Question: I want to apply the border to this custom view shape

which created by many 'canvas.draw...()' in 'onDraw()'
The border that i want to create and apply to my custom view should have equal range all the way with some distance from the custom view and it should also cover small circle in each slice.
Any idea how to make this?
Thanks.
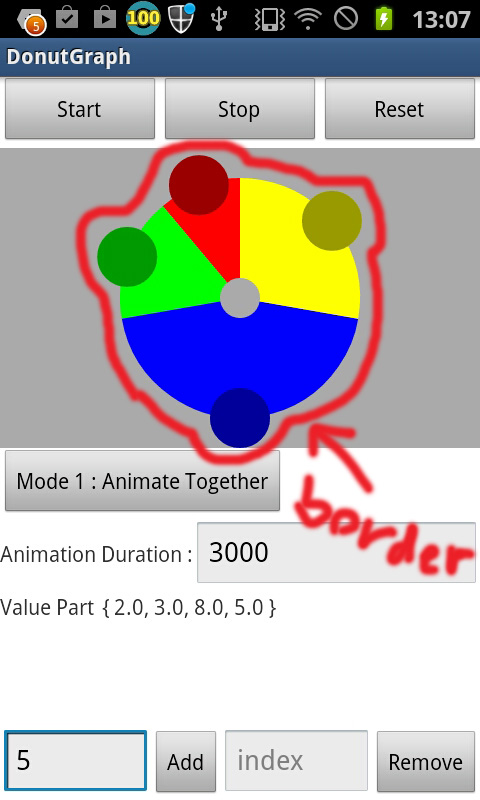
Answer: This isn't so much an answer, but more of a recommendation. Take a look at the Porter-Duff modes available to you. Worst case you may need to do some per pixel image manipulation which should be fine as long as the view isn't animated.
On second thought, here's an idea: why not create two images: one large circle which will always draw behind everything and a second which will always draw behind the small circles. The large circle would just be the complete border you want displayed, whereas the small circles would actually only be a semi circle border, which would render on top of the large circle (covering the large circle border under it). The key would then be to rotate the small border circle depending on where it's located. I hippie that makes sense, but it should work and be very efficient too.
Another option would be to separate the rendering into white circles and slightly larger border color circles. If you render the slightly larger (border color) circles first, then render the normal circles (white) on top, then you won't have to worry about any rotations and it will render correctly if the small outer circles begin to overlap.
So the idea is similar to the first suggestion. You'll still need a large circle and small circle (both white), but in addition, you'll need slightly larger border colored large and small circles.
I hope this description is a little clearer, but I assume that you are comfortable enough with compound drawables to figure out the rest, given that you've gotten this far in making your view.
All the best implementing it, and feel free to ask for any clarification! :)